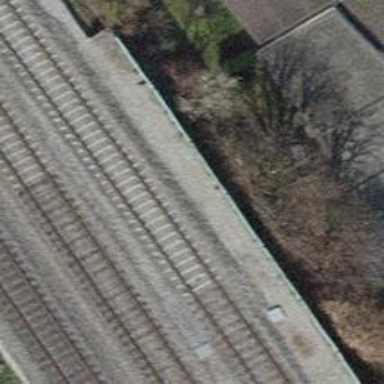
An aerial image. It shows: Railway siding with one electrified track and contact line.